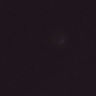
Metastatic tissue present: no